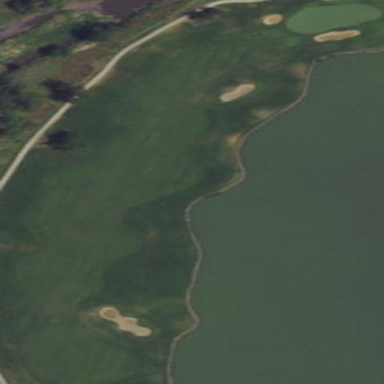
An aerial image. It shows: Golf fairway surrounded by grass.